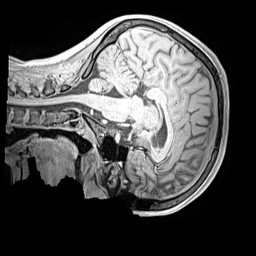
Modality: MP2RAGE
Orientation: sagittal
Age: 14
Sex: female
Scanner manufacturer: siemens
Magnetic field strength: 3 T
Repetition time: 4 s
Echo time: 0.00299 s